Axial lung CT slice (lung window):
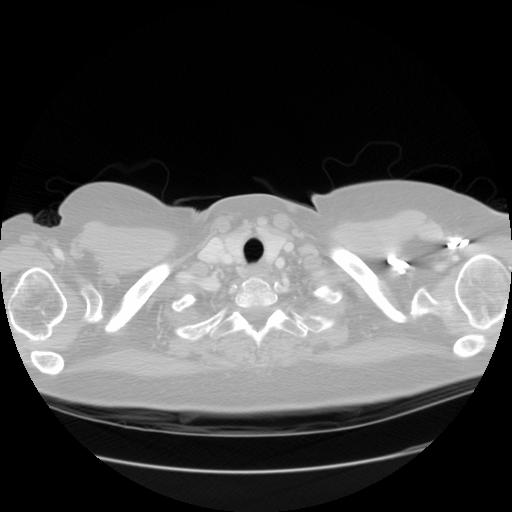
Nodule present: no